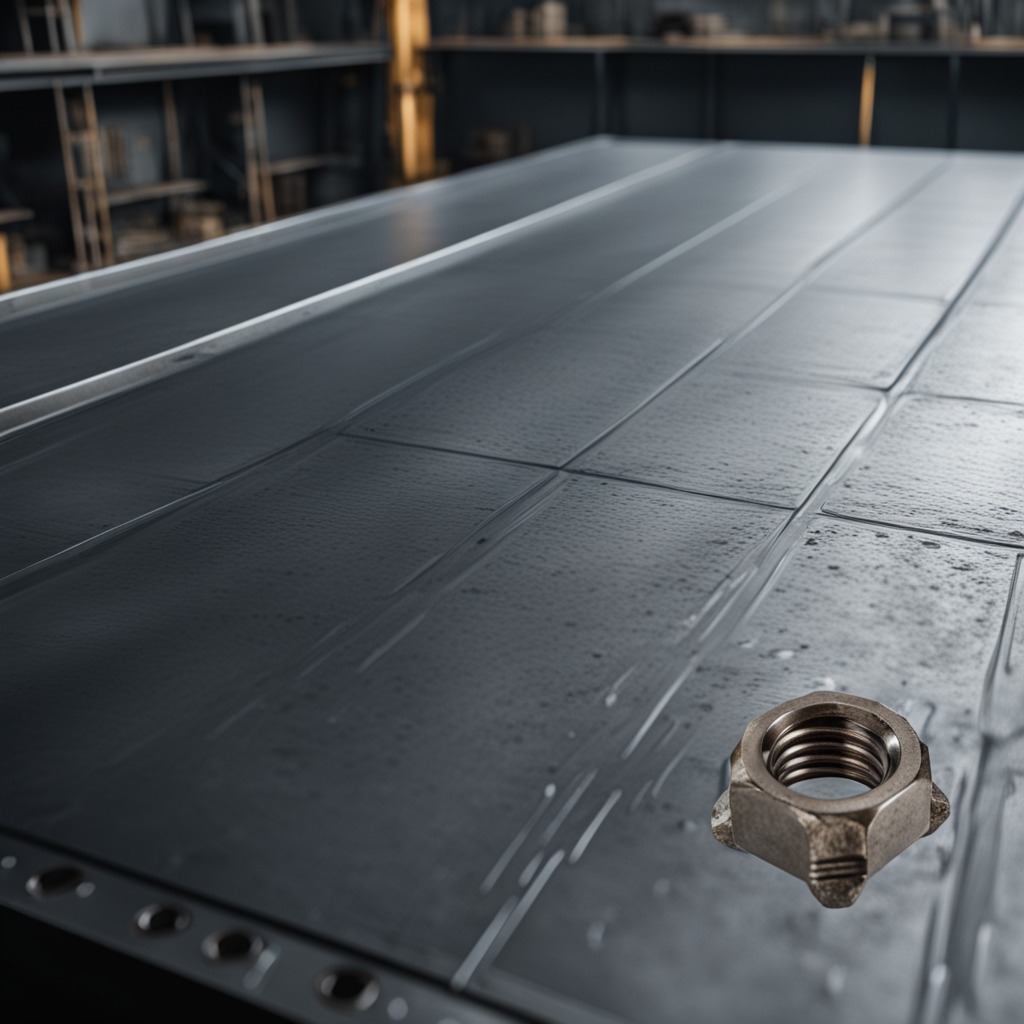
A metal nut is lying on the cold steel table in a mining workshop.